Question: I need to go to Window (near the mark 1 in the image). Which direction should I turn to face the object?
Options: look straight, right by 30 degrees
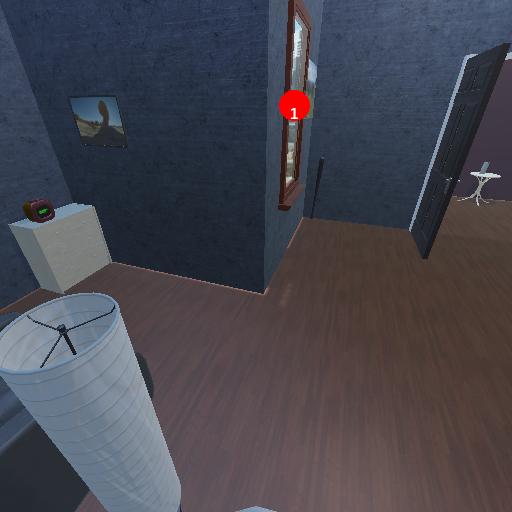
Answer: look straight